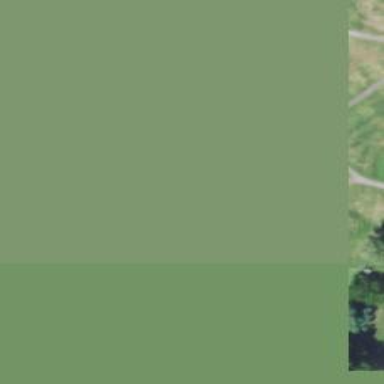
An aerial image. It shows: Path for golf carts.